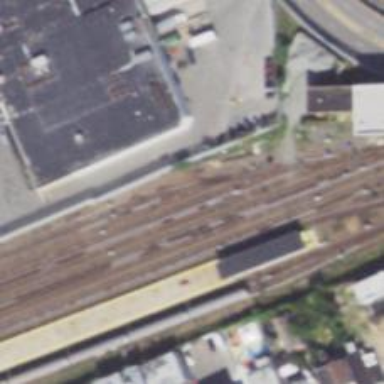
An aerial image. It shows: Electrified rail in service yard.